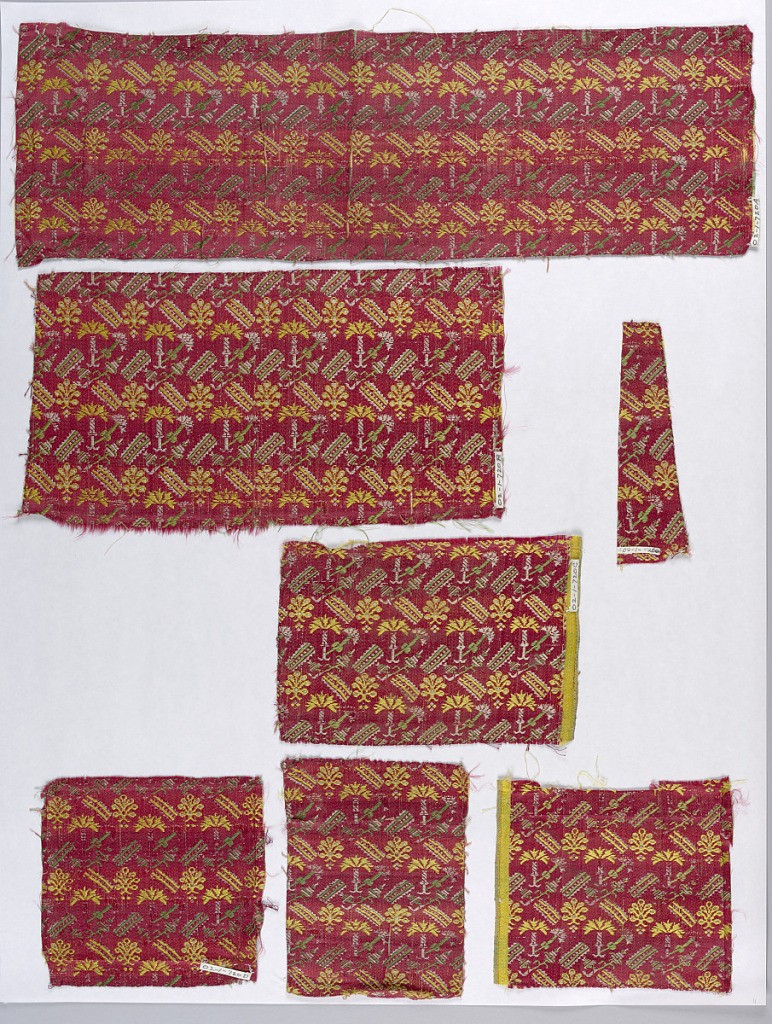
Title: Fragment
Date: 17th century
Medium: Medium:silk Technique: supplementary wefts on satin foundation
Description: Bar and tree motfs in green and yellow on red.